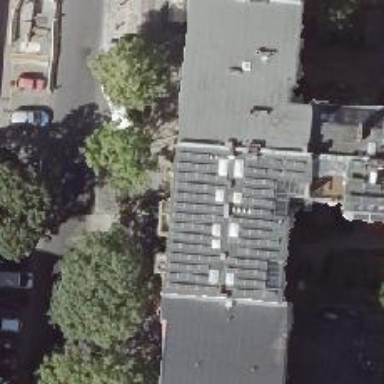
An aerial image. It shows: Community centre.